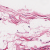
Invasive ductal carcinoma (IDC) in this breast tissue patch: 0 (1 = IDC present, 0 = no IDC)